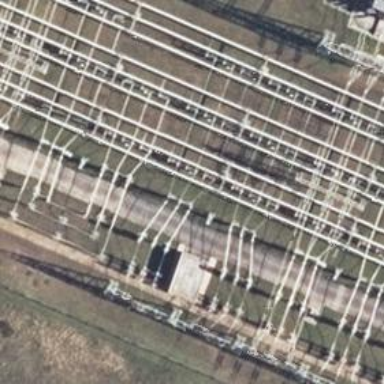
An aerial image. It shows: Power line with 3 cables. It is situated in bay.